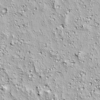
Label: not_dusty